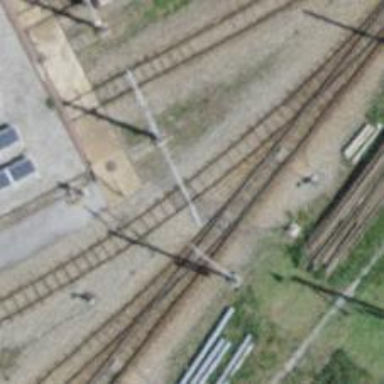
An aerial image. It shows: Narrow-gauge railway yard with electrified contact lines.